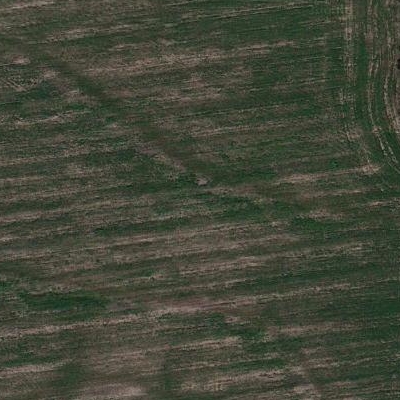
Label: aGrass